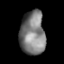
Tissue: lung
Cell type: Epithelial cells
Senescence score: 0.1483
Nuclear area (px): 1072
Mean DAPI intensity: 125.276